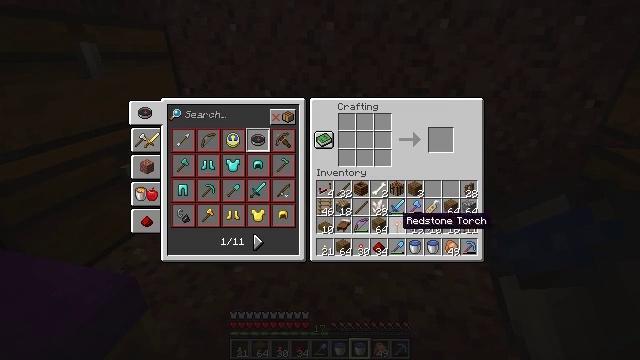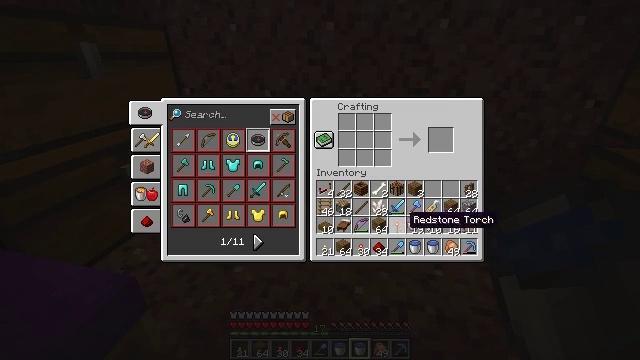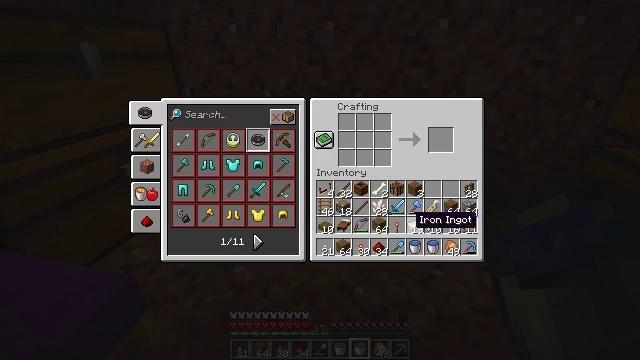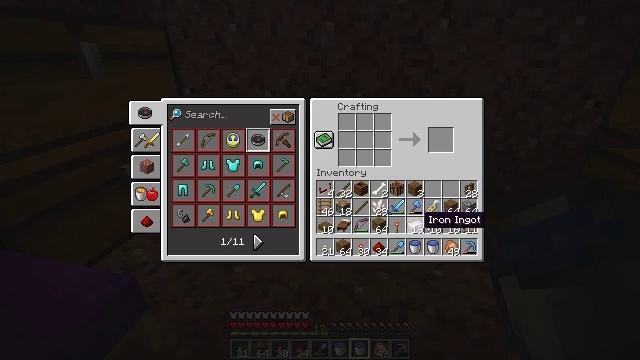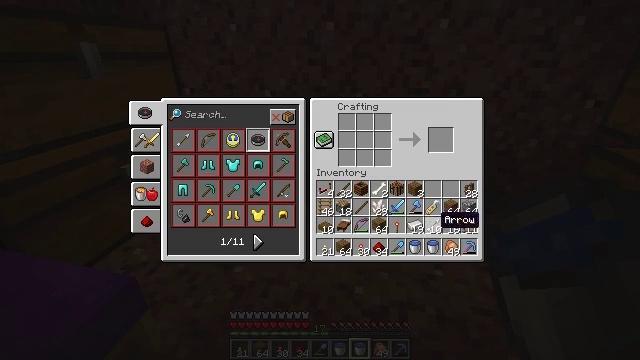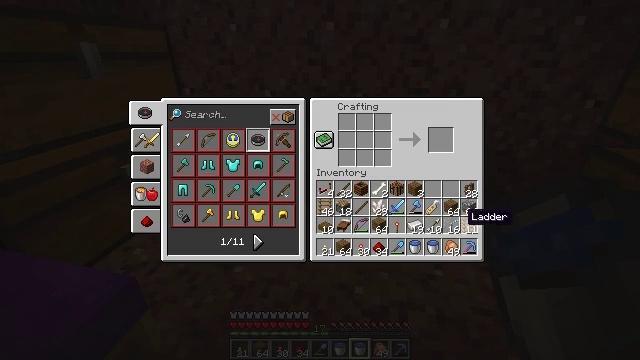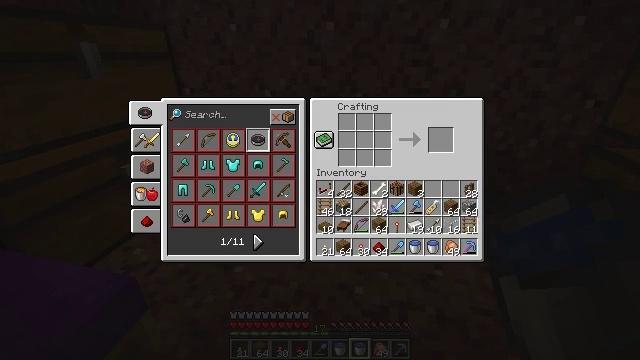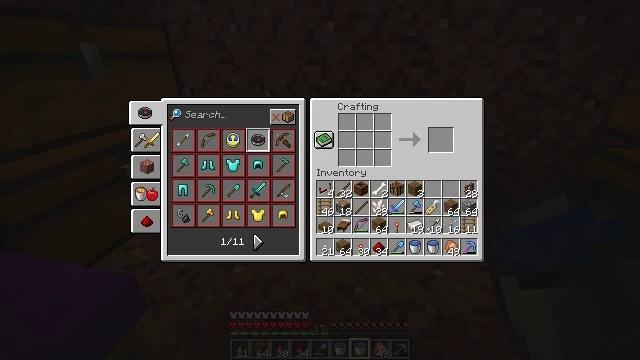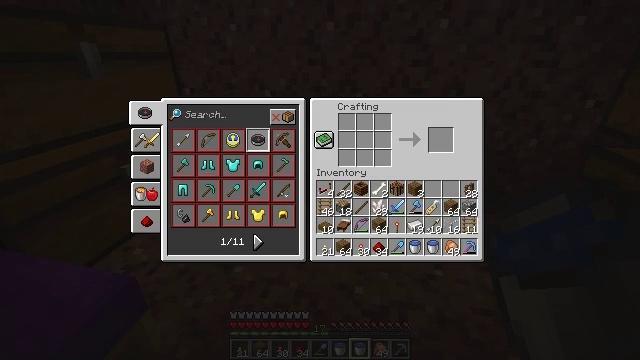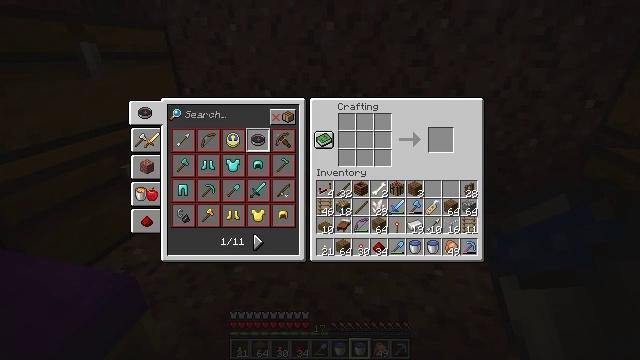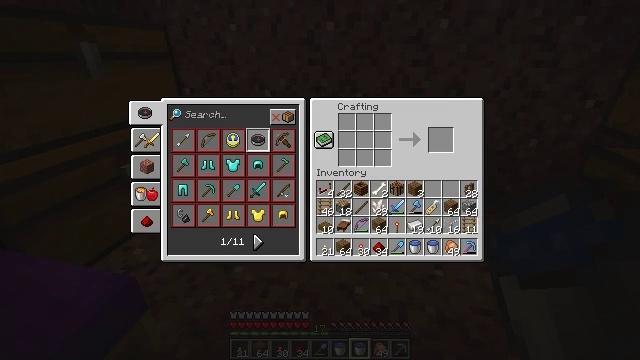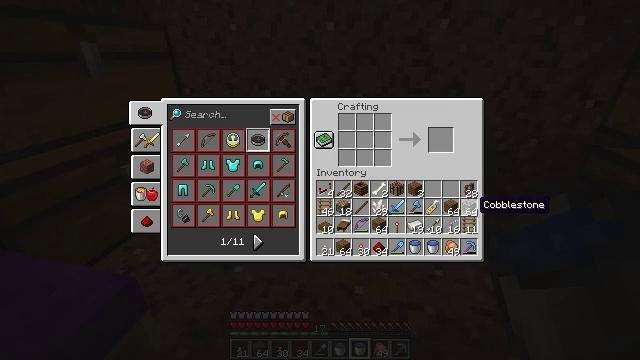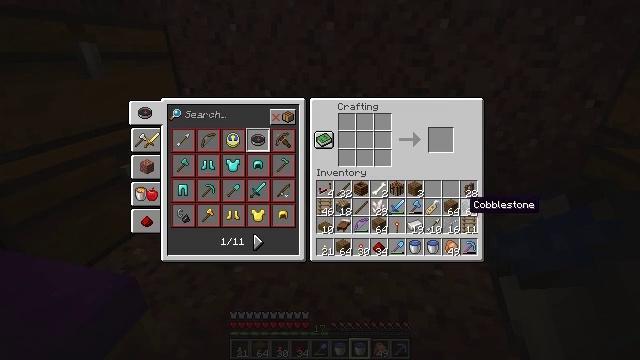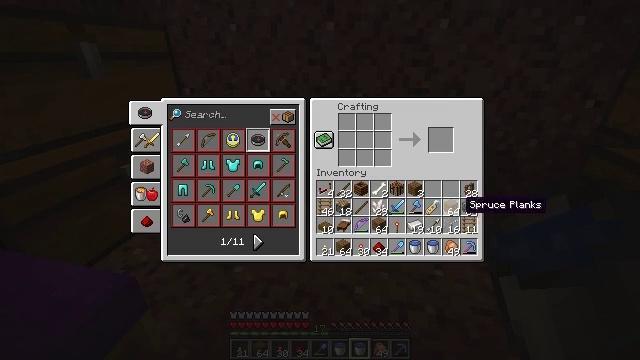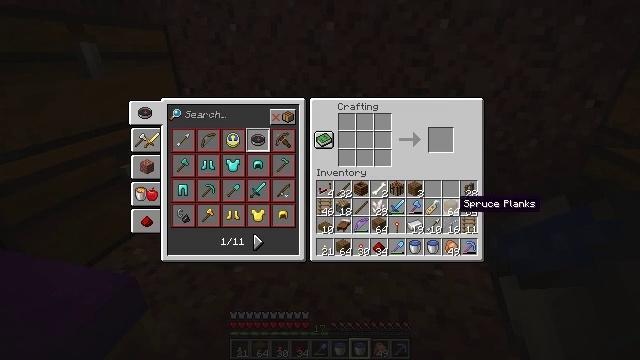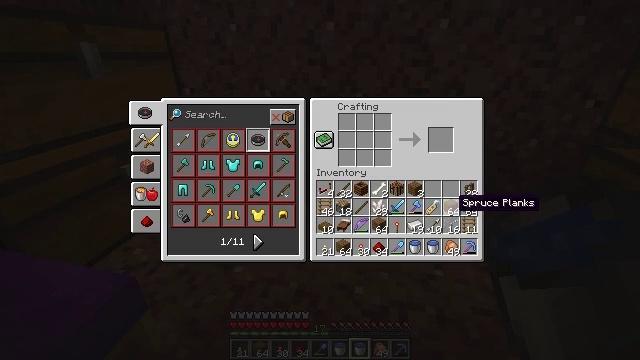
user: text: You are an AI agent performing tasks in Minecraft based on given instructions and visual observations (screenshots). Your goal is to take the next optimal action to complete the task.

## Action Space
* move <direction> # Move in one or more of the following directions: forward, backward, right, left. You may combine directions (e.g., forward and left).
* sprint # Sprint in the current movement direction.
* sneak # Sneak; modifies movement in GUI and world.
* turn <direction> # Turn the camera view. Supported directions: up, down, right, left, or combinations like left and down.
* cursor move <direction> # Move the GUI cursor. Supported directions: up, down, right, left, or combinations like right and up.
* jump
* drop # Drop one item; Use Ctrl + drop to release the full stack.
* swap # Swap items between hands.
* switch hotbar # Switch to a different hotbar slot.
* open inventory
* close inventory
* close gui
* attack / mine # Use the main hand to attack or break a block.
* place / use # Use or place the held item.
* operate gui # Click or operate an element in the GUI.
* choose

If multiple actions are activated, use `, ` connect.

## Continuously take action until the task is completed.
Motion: motion action
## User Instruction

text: Craft a spruce pressure plate.
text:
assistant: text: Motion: cursor move right
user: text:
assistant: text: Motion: no_op
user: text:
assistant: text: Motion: cursor move right
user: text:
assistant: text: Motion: cursor move right
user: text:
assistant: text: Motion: cursor move right
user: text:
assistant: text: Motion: cursor move right
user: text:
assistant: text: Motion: cursor move right
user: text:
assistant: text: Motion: no_op
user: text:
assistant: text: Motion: no_op
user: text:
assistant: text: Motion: no_op
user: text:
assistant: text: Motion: cursor move left
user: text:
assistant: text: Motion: cursor move left
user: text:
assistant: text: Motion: no_op
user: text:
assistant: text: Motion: no_op
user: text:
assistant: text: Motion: no_op
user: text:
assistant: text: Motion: no_op
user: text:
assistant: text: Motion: no_op
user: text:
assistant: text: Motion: no_op
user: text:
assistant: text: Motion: no_op
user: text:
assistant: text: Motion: operate gui
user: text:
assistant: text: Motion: operate gui
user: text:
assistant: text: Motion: operate gui
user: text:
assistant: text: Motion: no_op
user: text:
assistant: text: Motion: cursor move left and up
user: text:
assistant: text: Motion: no_op
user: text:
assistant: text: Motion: no_op
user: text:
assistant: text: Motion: no_op
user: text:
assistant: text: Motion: no_op
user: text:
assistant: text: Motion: no_op
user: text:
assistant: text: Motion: cursor move left